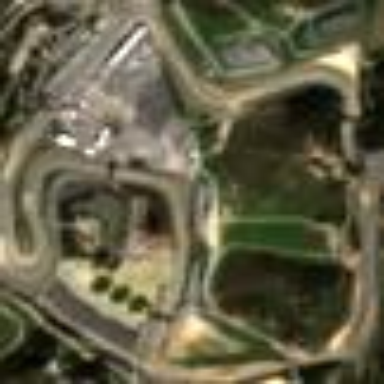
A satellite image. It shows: Motor sport raceway.